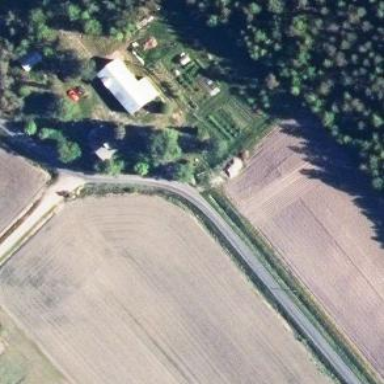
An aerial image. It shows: Farm.